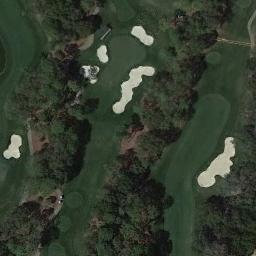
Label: golf_course